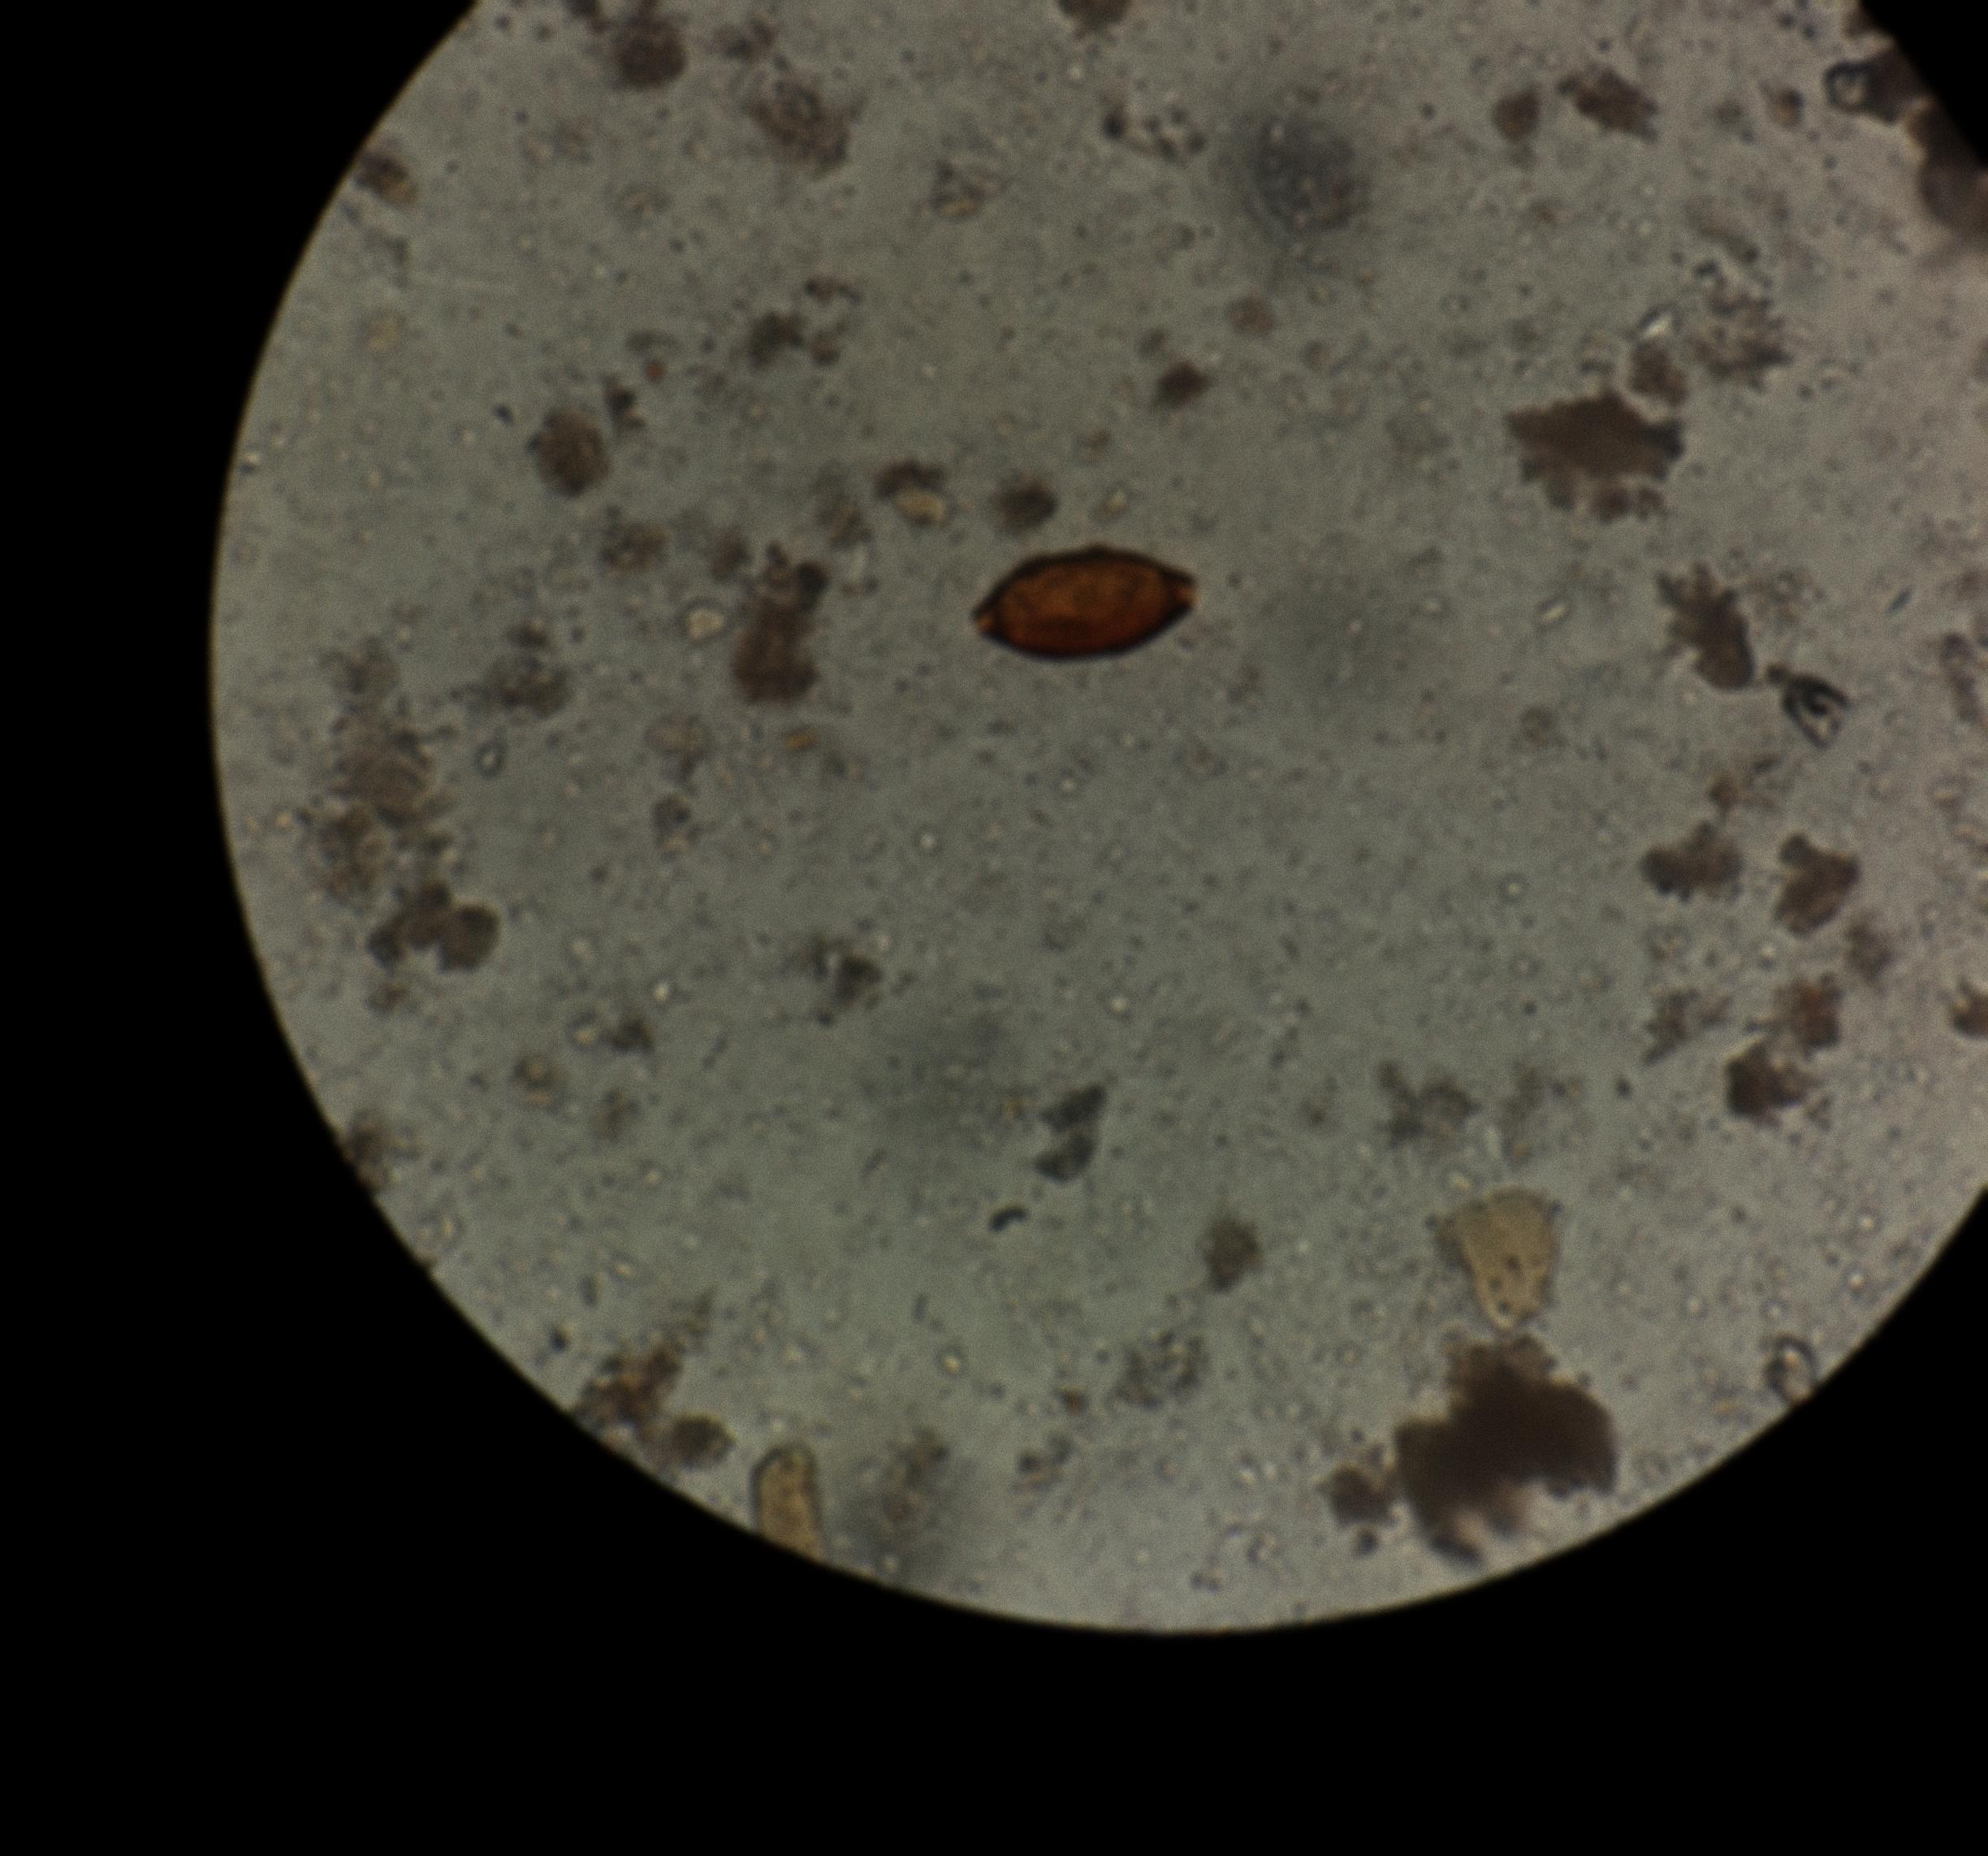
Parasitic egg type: Trichuris trichiura